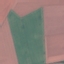
Label: AnnualCrop